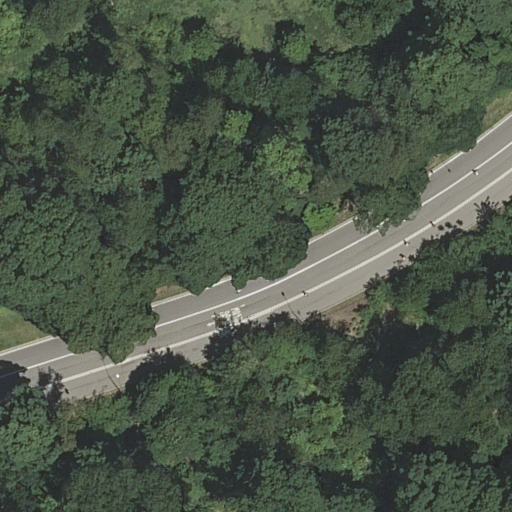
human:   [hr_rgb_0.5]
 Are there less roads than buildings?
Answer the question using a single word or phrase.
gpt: no

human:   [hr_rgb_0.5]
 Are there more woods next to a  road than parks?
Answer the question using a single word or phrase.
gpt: no

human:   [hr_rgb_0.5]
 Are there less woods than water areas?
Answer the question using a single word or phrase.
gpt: no

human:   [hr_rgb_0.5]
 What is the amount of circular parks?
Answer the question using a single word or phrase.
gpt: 0

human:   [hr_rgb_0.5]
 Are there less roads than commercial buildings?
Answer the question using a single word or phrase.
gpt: no

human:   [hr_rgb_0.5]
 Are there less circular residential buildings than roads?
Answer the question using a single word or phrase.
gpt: yes

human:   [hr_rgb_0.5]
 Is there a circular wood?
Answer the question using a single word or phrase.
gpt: no

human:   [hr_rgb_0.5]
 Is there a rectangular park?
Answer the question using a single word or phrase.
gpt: yes

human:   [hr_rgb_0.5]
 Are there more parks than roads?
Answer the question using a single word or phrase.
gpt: no

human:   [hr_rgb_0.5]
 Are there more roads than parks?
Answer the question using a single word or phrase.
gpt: yes

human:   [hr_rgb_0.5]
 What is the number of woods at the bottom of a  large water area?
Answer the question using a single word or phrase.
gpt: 0

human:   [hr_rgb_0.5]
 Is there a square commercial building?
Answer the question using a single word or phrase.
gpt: no

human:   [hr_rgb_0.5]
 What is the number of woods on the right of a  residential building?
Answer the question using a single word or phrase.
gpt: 0

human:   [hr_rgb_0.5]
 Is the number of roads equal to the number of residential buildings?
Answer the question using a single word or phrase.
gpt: no

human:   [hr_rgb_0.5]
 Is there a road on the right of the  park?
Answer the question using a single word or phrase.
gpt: no

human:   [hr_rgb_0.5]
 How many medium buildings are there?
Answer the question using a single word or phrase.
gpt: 0

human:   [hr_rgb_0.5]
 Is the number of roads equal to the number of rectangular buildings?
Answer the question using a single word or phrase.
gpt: no

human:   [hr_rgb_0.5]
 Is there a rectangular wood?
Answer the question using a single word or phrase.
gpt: no

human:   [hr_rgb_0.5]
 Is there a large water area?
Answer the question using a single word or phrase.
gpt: no

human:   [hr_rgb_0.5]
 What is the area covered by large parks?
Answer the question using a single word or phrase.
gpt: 10633m2

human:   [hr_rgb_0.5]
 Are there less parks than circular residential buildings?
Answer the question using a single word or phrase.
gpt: no

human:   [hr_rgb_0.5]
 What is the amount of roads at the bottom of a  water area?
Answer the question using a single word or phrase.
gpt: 0

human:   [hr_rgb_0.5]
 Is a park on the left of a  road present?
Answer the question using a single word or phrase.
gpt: no

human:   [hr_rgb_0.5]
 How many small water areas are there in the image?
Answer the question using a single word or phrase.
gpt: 0

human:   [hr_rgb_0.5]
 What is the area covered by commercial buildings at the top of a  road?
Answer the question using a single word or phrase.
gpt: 0m2

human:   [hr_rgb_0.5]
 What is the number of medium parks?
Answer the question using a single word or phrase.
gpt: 0

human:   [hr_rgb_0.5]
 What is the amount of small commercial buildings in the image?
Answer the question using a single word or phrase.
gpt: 0

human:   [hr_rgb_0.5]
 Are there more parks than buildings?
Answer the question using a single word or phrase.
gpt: yes

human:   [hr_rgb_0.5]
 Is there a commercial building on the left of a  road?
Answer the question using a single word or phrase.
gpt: no

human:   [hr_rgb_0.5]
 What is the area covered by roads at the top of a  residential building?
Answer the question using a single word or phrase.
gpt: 0m2

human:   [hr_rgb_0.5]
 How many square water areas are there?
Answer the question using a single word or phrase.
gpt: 0

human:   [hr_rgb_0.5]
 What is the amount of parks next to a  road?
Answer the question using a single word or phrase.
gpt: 1

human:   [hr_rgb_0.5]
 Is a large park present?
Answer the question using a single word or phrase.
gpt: yes

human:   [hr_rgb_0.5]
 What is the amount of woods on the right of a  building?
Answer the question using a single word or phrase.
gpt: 0

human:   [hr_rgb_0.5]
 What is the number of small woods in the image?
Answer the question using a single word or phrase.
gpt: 0

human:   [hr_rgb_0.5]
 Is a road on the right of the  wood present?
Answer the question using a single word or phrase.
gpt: no